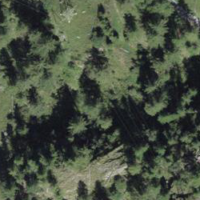
EUNIS habitat code: 43
Species observed at this site:
Lathyrus pratensis